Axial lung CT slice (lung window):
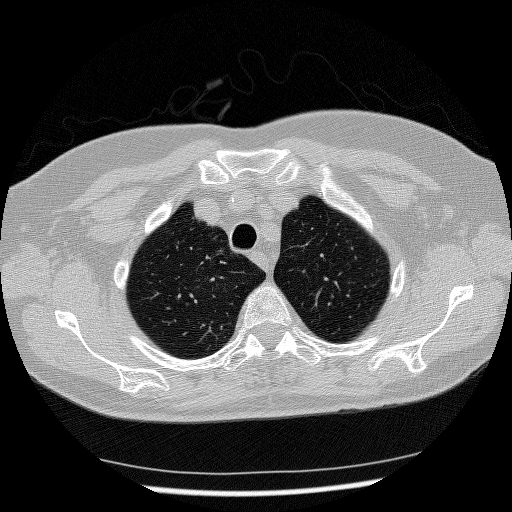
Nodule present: no